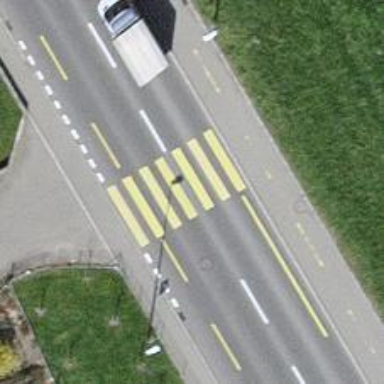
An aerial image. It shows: Uncontrolled zebra crossing with notable zebra markings.